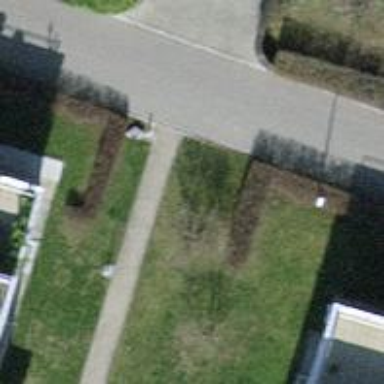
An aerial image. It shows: Hedge barrier.